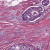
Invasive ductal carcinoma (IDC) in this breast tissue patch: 0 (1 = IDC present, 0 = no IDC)